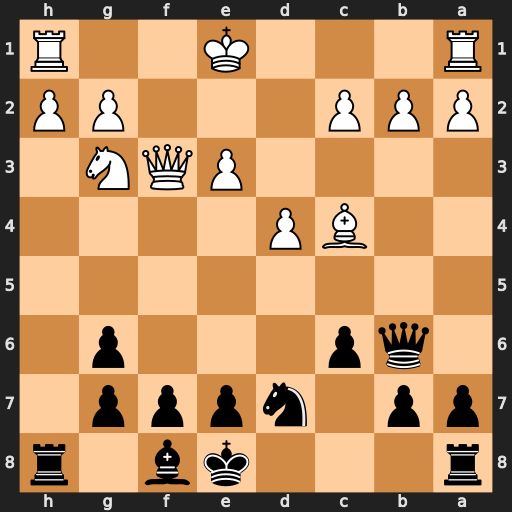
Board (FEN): r3kb1r/pp1nppp1/1qp3p1/8/2BP4/4PQN1/PPP3PP/R3K2R
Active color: b
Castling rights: KQkq
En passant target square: -
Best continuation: Qb4+ c3 Qxc4